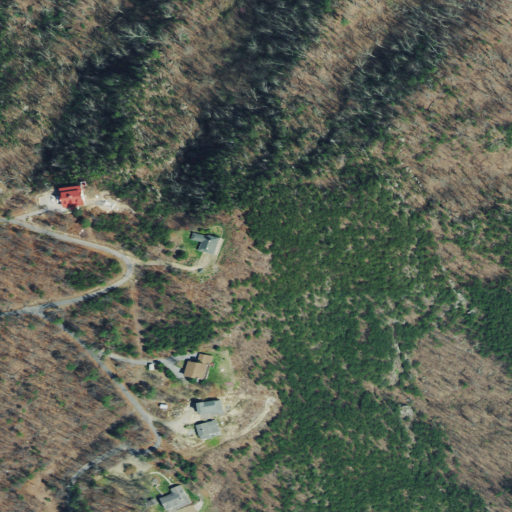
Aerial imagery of cliff(s) in Tennessee named East End containing deciduous forest, mixed forest, evergreen forest, open development, shrub, grassland, and low intensity development